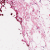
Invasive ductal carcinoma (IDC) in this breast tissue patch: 0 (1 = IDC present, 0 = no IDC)